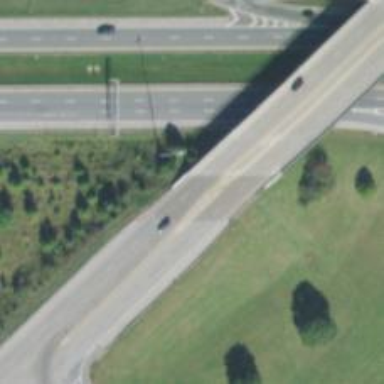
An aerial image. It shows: Bridge over trunk highway. It is part of motorroad and expressway.